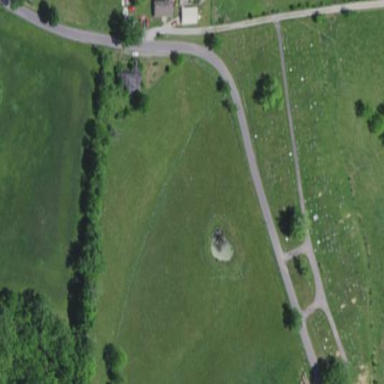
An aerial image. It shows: Cemetery with historic place of worship.